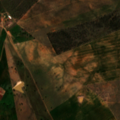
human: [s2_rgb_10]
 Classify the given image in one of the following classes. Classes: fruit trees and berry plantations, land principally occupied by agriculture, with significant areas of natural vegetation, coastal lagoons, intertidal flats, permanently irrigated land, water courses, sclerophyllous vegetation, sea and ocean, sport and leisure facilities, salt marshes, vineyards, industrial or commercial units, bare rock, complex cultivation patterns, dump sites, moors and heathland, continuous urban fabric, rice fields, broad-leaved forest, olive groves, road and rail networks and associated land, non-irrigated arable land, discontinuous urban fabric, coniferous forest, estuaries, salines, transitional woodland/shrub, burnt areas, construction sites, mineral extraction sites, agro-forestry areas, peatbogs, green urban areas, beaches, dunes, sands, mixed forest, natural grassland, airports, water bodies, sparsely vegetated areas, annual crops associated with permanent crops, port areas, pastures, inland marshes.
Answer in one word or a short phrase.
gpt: non-irrigated arable land, annual crops associated with permanent crops, broad-leaved forest, transitional woodland/shrub